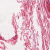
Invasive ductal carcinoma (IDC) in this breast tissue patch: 0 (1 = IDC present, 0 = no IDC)